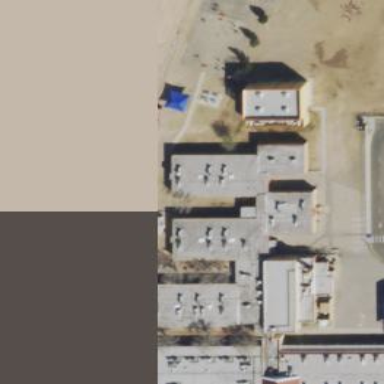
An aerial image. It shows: Flat-roofed school building with white roof.